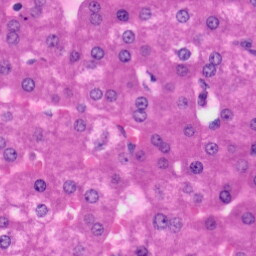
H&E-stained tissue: Liver